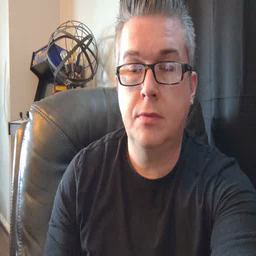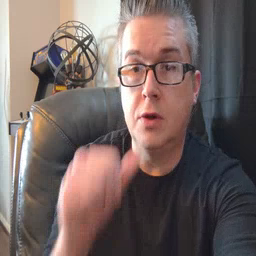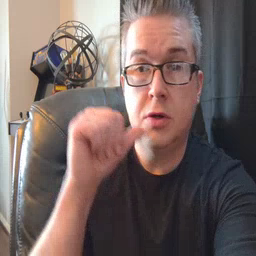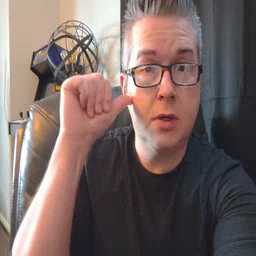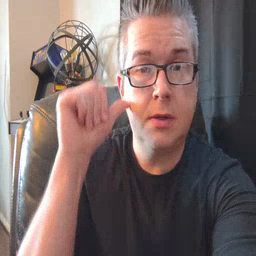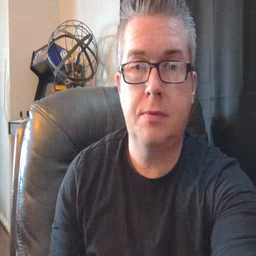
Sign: yesterday